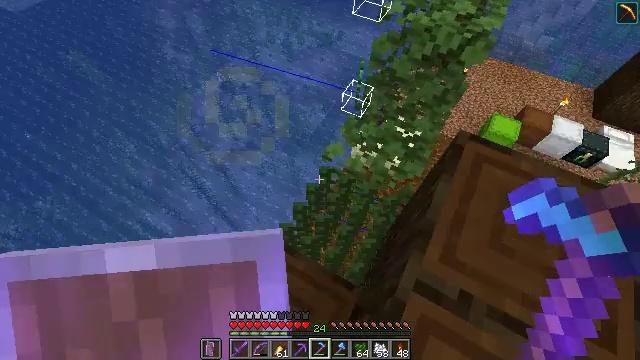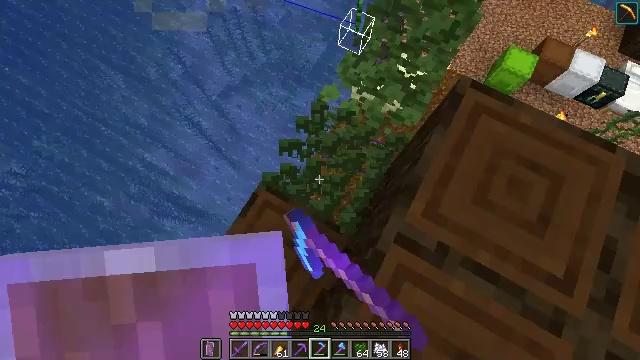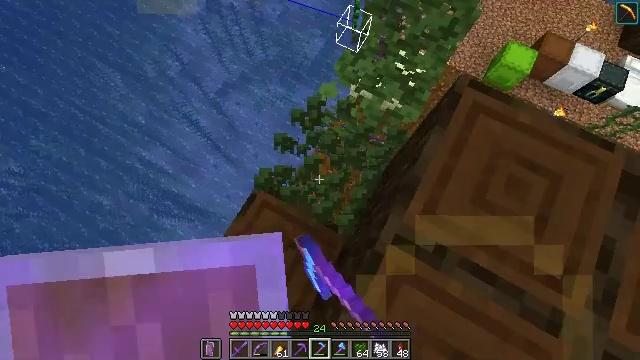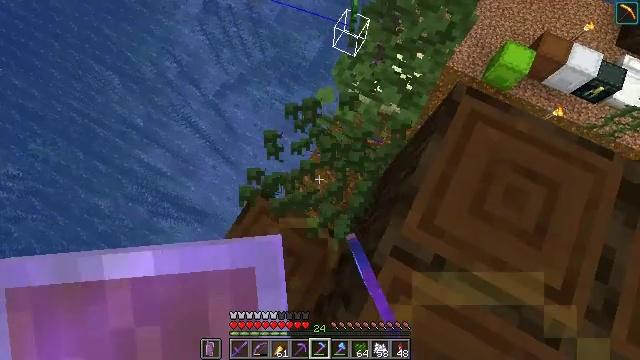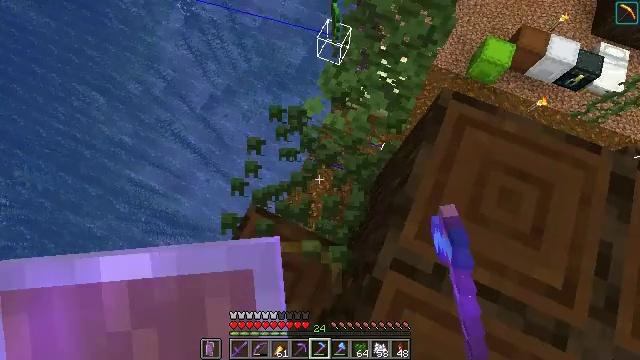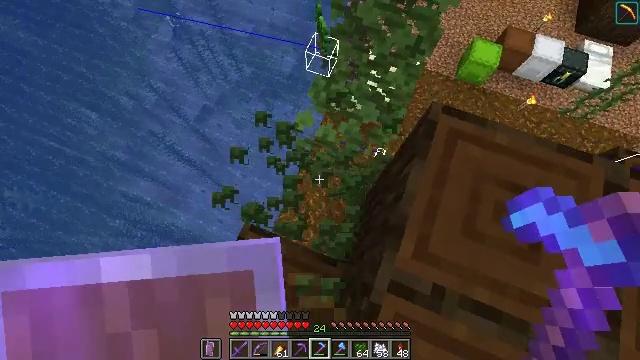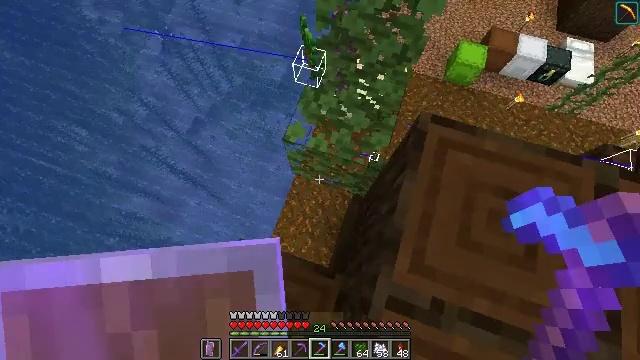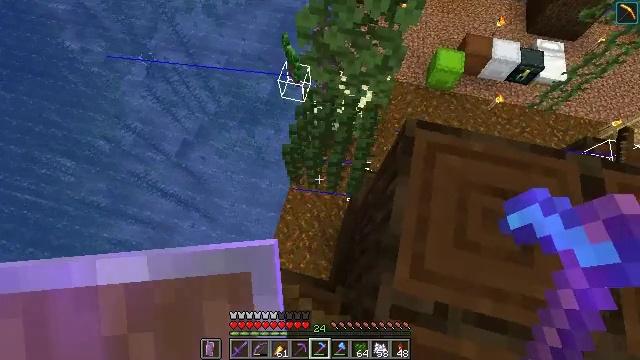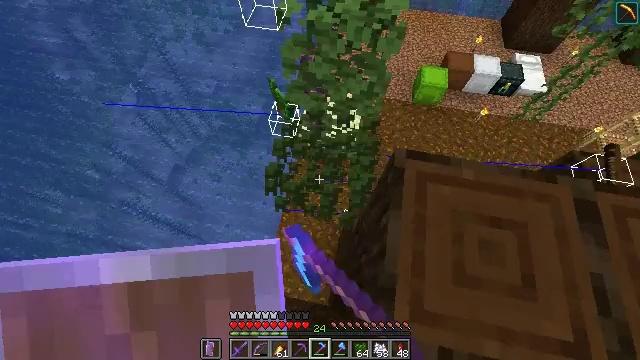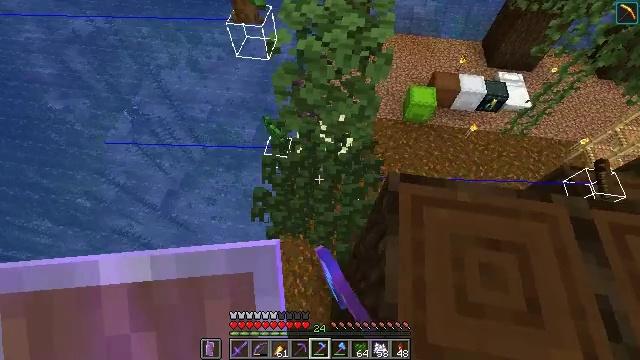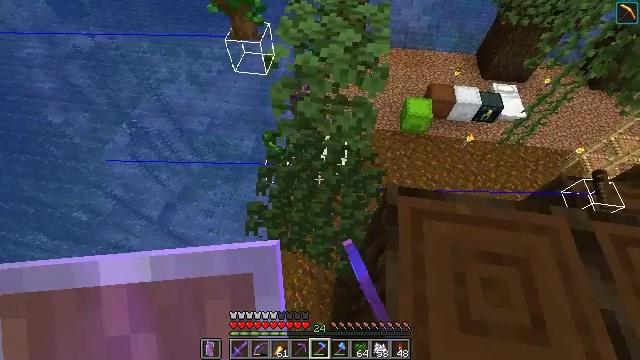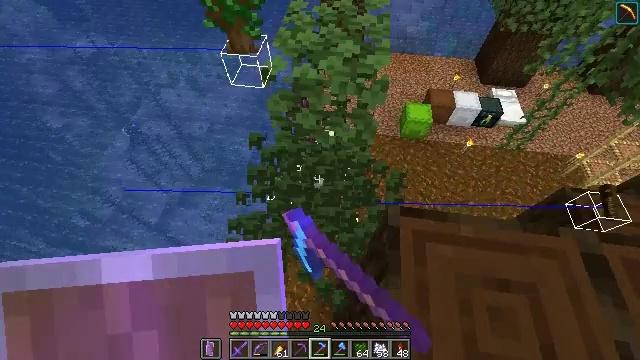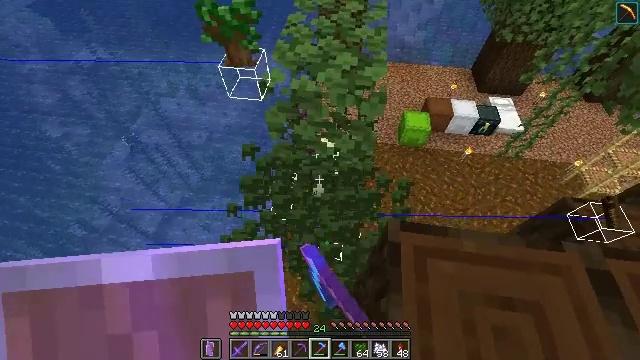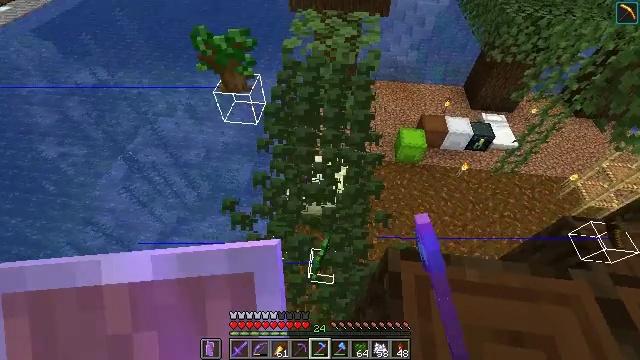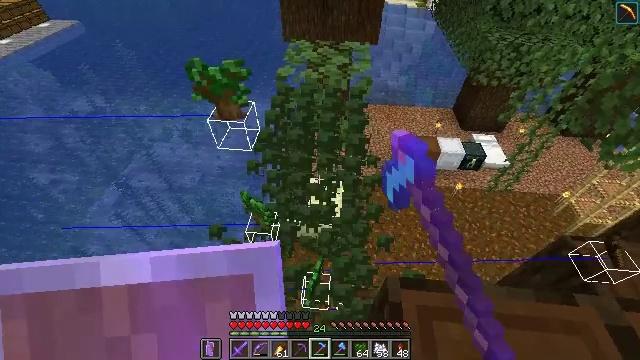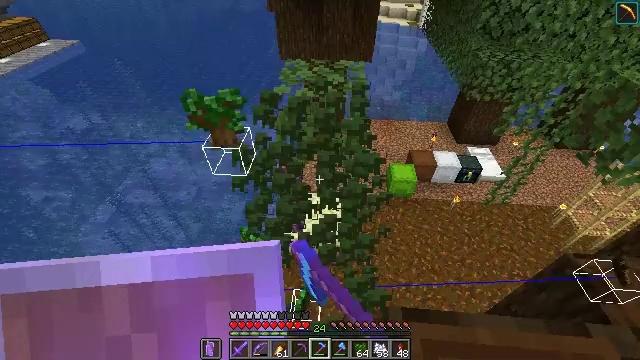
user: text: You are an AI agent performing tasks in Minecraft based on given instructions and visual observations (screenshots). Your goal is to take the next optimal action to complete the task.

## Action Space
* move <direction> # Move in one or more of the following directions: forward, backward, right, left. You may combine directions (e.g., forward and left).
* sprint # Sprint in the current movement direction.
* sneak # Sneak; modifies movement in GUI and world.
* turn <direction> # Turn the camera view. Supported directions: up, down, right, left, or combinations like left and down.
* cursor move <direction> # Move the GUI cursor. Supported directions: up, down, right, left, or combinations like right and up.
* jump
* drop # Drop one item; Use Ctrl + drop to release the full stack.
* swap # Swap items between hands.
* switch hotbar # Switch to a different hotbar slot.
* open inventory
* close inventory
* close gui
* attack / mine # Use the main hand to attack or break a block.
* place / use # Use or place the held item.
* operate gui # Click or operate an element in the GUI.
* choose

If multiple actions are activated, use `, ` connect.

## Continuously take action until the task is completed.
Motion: motion action
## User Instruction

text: Break the dark oak leaves for resources.
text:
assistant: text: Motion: move forward, sneak, turn down, attack / mine
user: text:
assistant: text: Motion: move forward, sneak, attack / mine
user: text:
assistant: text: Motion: move forward, sneak, attack / mine
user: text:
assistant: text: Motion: move forward, sneak, turn right, attack / mine
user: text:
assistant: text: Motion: move forward, sneak, turn right and up, attack / mine
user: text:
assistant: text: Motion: move forward, sneak, turn right and up, attack / mine
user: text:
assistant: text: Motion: move forward, sneak, turn right and up, attack / mine
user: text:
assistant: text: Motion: move forward, sneak, turn right and up, attack / mine
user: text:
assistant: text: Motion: move forward, sneak, turn right and up, attack / mine
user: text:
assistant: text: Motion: move forward, sneak, turn up, attack / mine
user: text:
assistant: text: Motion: move forward, sneak, attack / mine
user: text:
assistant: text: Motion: move forward, sneak, turn up, attack / mine
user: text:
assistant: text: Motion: move forward, sneak, turn up, attack / mine
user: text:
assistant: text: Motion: move forward, sneak, turn right and up, attack / mine
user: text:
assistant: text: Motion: move forward, sneak, turn up, attack / mine
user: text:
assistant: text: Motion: move forward, sneak, attack / mine
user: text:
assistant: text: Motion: move forward, sneak, attack / mine
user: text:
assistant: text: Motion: move forward, sneak, attack / mine
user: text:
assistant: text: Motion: move forward, sneak, turn up, attack / mine
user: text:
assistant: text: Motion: move forward, sneak, turn up, attack / mine
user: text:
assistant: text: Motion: move forward, sneak, attack / mine
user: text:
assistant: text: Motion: move forward, sneak, attack / mine
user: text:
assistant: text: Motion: move forward, sneak, attack / mine
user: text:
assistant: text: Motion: move forward, sneak
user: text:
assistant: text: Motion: move forward, sneak
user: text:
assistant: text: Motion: move forward, sneak
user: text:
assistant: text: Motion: move forward, sneak
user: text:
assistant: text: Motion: move forward, sneak
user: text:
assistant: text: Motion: move forward, sneak, turn right
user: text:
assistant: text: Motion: sneak, turn right and up